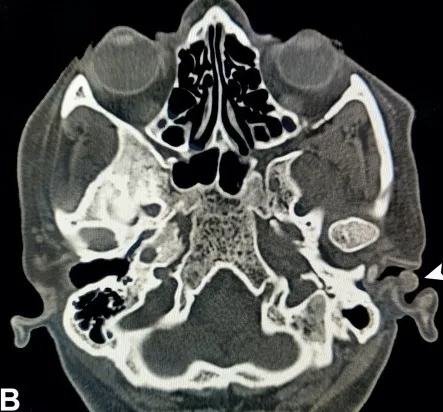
Head computed tomography, axial view showing a homogeneous, well-circumscribed, round lesion over the lateral aspect of the left external auditory canal and adjacent to cavum concha (arrowhead).
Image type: radiology (ct)